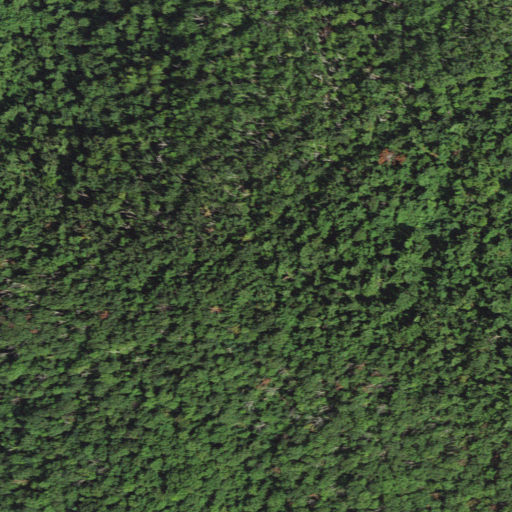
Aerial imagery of mountain in Virginia named Castle Rock containing only deciduous forest